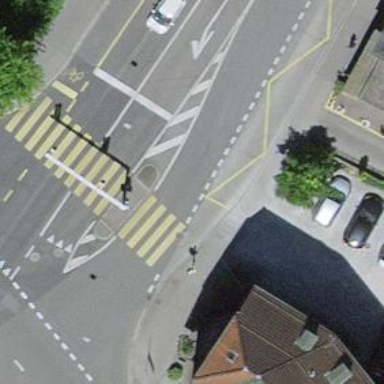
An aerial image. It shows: Kerb barrier.